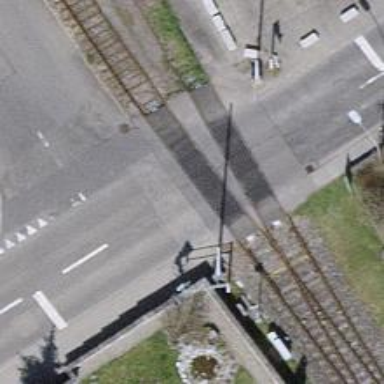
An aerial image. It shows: Railway track.